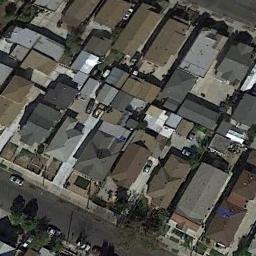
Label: dense_residential